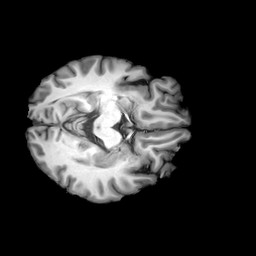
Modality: T1w
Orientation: axial
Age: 42
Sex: male
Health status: ill